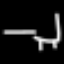
Label: chair